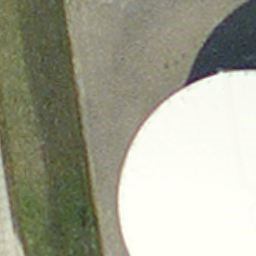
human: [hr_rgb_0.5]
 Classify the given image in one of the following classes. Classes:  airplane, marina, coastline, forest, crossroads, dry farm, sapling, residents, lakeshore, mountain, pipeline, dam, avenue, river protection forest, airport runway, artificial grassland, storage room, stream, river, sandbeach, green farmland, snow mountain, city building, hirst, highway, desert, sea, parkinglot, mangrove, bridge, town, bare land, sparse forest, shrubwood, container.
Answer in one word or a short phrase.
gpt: storage room